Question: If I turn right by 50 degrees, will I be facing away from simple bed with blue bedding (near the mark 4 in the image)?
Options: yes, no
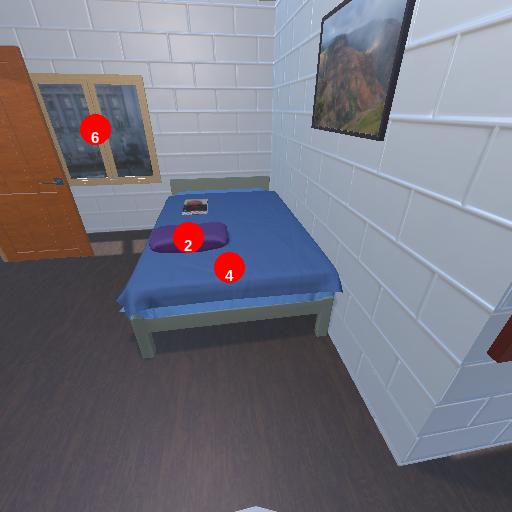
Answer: yes